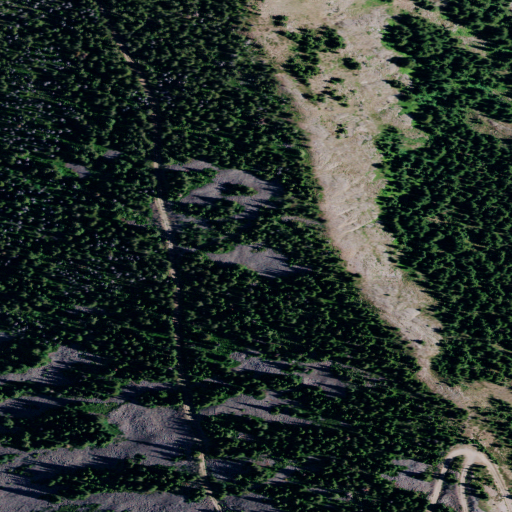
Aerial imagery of ridge(s) in Idaho named Three Sisters containing evergreen forest, shrub, and barren land